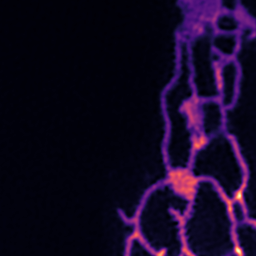
Label: Super-resolution ER image